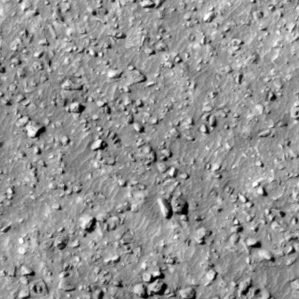
Label: non_frost